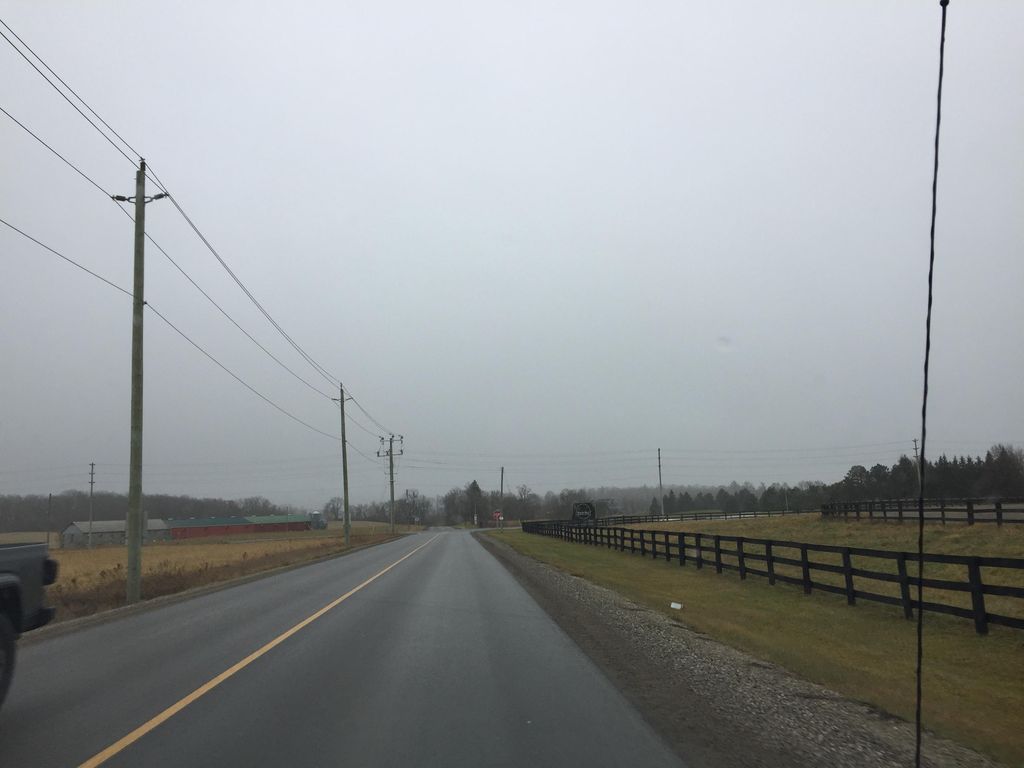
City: kitchener-waterloo